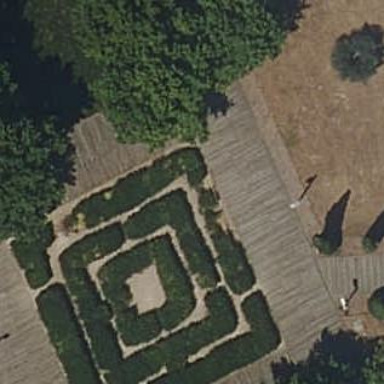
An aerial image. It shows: Maze attraction.